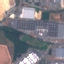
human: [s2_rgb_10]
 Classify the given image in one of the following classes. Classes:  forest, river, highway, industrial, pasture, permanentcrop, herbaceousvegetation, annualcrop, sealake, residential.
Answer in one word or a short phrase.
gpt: Industrial